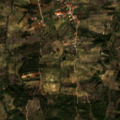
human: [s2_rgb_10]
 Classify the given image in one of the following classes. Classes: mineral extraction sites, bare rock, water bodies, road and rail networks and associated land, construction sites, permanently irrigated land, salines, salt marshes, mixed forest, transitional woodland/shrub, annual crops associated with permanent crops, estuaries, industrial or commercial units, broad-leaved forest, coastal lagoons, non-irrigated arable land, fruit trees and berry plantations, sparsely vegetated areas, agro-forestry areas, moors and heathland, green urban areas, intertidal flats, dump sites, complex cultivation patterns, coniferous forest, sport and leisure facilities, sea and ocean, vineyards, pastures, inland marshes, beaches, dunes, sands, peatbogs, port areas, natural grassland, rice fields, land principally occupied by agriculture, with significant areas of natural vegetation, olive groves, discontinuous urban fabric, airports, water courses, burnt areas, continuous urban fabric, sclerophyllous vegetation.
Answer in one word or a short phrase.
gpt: olive groves, moors and heathland